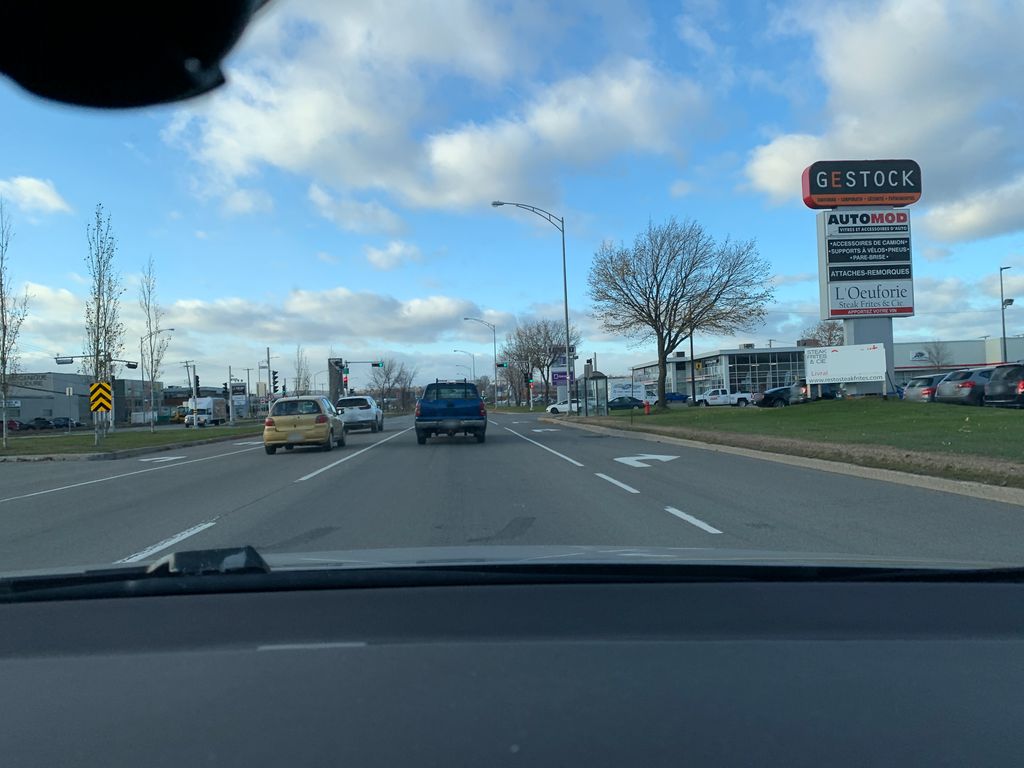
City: quebec_city